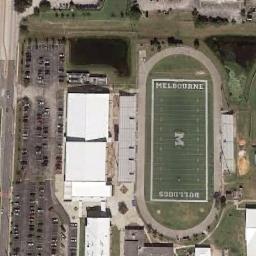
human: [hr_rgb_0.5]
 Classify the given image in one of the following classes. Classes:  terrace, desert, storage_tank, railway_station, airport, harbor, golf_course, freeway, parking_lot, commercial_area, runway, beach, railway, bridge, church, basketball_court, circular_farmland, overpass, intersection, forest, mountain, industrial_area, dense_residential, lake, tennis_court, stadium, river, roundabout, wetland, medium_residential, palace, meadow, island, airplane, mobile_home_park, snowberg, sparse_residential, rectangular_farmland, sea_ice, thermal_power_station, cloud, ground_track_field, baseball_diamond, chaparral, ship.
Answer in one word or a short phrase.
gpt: ground_track_field